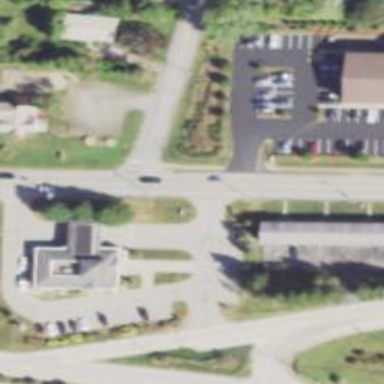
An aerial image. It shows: Secondary road with asphalt surface and sidewalk on the left side.